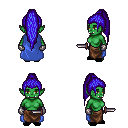
a pixel art fantasy rpg character, female body template, orc, green skin, blue cape, robe skirt, blue extra-long topknot hairstyle, metal gloves, black slippers, dagger, four views (front, back, left, right), 2x2 character sprite sheet, small pixel art, hard edges, no anti-aliasing